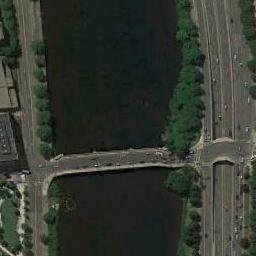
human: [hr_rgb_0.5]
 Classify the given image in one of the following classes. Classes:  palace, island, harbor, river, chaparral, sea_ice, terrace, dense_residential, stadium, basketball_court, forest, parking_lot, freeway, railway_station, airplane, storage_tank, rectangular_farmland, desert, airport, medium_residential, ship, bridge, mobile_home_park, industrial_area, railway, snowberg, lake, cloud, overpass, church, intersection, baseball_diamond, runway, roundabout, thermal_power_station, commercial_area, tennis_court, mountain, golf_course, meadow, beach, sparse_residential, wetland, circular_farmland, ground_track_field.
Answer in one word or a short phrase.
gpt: bridge